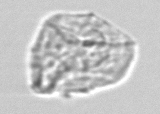
Label: detritus_transparent